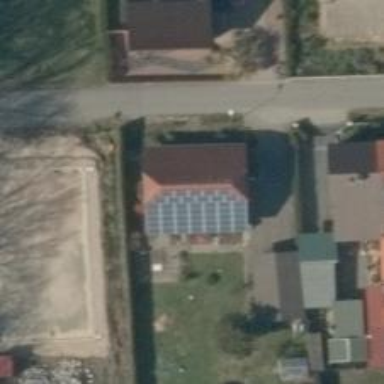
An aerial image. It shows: Small solar photovoltaic panel used as generator to produce electricity.